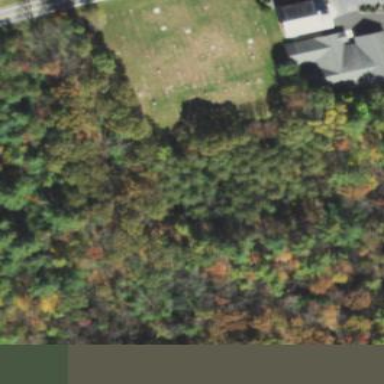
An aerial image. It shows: Graveyard.